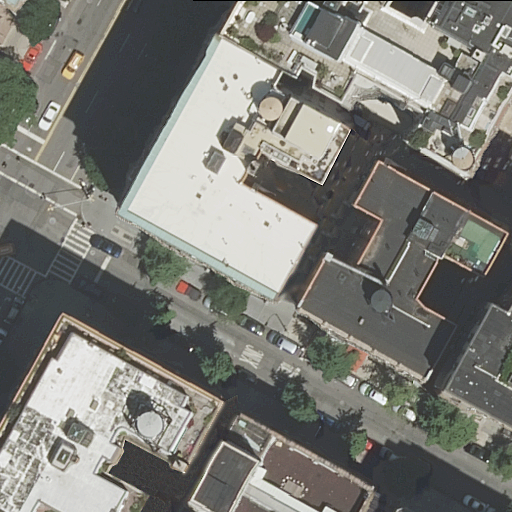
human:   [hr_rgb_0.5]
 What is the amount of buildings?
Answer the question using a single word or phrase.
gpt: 10

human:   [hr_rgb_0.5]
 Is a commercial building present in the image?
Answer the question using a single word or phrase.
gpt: no

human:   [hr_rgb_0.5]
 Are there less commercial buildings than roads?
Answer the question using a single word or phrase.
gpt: yes

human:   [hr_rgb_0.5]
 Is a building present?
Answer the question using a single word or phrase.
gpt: yes

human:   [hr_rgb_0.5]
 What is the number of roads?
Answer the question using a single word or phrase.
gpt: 2

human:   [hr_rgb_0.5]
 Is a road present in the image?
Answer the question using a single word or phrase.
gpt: yes

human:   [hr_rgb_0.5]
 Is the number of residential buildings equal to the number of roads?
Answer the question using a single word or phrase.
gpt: no

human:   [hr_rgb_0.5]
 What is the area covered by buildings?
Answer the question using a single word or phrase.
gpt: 5368m2

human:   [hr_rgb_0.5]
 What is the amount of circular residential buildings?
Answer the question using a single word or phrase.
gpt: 0

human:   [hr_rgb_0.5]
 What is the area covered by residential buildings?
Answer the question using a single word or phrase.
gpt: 5368m2

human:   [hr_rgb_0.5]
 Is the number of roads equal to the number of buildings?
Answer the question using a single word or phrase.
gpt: no

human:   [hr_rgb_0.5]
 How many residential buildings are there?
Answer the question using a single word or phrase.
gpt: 10

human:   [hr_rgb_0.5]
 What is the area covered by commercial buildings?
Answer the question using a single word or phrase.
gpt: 0m2

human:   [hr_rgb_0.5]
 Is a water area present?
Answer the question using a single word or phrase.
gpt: no

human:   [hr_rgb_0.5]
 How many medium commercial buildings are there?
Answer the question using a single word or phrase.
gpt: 0

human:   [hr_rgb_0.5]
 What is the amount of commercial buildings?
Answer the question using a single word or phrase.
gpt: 0

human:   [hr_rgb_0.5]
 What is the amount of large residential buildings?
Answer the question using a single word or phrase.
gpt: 5

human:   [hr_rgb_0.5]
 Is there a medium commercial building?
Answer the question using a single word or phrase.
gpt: no

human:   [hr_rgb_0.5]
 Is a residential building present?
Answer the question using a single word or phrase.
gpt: yes

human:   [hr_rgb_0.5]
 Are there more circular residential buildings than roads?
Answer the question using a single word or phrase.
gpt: no

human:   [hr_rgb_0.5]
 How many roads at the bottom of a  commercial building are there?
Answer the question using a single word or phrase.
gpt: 0

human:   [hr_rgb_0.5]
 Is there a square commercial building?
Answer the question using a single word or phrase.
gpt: no

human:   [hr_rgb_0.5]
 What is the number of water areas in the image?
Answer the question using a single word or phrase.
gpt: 0

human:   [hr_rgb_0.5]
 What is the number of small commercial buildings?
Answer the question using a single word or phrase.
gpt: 0

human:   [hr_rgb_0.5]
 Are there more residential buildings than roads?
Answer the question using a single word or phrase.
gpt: yes

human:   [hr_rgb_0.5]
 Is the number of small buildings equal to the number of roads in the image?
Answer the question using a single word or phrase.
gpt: no

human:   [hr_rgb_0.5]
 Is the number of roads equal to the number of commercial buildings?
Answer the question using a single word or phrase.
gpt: no

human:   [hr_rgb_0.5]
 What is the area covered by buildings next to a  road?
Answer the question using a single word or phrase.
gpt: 5368m2

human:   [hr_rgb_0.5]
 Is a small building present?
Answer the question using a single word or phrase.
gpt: yes

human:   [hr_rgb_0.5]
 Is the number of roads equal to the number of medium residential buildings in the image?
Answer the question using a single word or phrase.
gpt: yes

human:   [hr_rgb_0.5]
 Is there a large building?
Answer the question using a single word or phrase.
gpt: yes

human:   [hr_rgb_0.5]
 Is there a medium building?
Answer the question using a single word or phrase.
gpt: yes

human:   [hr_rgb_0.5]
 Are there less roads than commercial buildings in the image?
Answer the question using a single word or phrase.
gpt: no

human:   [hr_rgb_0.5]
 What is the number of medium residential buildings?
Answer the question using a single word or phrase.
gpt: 2

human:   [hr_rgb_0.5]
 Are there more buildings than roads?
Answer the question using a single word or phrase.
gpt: yes

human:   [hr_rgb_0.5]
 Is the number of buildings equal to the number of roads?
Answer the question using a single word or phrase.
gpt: no

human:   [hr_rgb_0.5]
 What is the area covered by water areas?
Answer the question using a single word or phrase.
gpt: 0m2

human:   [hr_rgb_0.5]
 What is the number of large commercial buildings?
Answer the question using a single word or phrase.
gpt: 0

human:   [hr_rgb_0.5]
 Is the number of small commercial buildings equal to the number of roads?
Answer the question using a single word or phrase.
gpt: no

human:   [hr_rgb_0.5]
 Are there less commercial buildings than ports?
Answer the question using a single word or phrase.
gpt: no

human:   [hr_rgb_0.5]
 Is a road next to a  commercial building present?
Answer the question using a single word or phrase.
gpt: no

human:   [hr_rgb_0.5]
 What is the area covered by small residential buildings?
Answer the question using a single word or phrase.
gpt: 56m2

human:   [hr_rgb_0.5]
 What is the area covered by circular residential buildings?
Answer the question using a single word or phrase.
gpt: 0m2

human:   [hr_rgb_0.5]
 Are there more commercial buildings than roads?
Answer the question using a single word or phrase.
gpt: no

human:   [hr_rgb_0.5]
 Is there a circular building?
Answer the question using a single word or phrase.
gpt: no

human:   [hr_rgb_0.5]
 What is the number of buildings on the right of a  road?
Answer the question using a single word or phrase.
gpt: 7

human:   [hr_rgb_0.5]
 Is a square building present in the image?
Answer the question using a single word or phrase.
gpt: no

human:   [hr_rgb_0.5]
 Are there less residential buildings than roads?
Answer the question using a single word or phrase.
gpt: no

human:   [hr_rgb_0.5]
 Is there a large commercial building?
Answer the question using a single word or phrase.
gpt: no

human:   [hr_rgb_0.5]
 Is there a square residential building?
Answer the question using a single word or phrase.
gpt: no

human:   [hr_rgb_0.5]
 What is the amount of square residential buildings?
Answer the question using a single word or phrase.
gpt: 0

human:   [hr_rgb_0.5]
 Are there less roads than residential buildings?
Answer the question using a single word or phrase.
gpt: yes

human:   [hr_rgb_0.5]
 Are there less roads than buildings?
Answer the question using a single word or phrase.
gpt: yes

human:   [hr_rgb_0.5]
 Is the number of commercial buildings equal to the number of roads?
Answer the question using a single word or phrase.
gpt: no

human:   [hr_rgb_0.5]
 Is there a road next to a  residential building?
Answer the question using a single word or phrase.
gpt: yes

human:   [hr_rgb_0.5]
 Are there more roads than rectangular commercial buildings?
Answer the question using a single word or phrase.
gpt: yes

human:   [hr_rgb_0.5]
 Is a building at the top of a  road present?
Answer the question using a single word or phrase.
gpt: yes

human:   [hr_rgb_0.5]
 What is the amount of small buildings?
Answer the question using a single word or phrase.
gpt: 3

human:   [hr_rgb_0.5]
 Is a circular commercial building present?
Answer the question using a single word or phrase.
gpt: no

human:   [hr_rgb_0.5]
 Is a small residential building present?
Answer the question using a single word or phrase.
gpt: yes

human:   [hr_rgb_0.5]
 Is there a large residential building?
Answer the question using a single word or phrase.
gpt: yes

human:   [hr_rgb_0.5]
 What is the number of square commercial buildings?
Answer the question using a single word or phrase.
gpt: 0

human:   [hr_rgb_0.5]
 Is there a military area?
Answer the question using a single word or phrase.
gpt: no

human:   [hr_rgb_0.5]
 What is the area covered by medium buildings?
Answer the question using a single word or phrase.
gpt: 334m2